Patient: sex M, age 50
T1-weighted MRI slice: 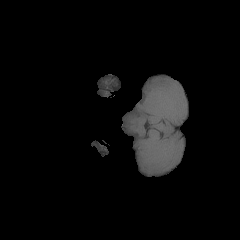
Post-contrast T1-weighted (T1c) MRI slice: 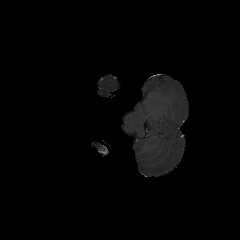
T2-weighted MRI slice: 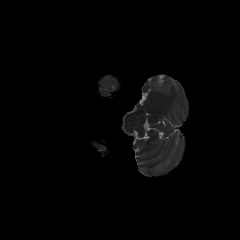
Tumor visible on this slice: no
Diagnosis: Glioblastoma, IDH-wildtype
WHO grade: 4